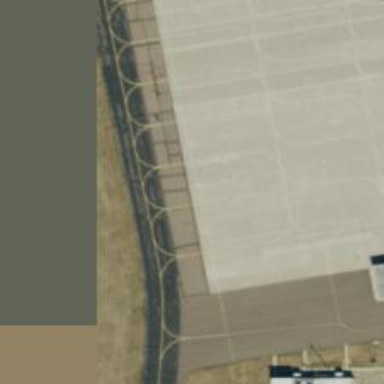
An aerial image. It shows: Image of taxiway at airport.